Question: I would like to use the built-in filter capabilities of the Telerik grid as described here: <URL>
The only problem is that we need to show a drop down list instead of a text box in the filter dialog for some columns.
So in this screenshot:

The text box where it writes "Mario", should be a drop down list with items containing also Mario.
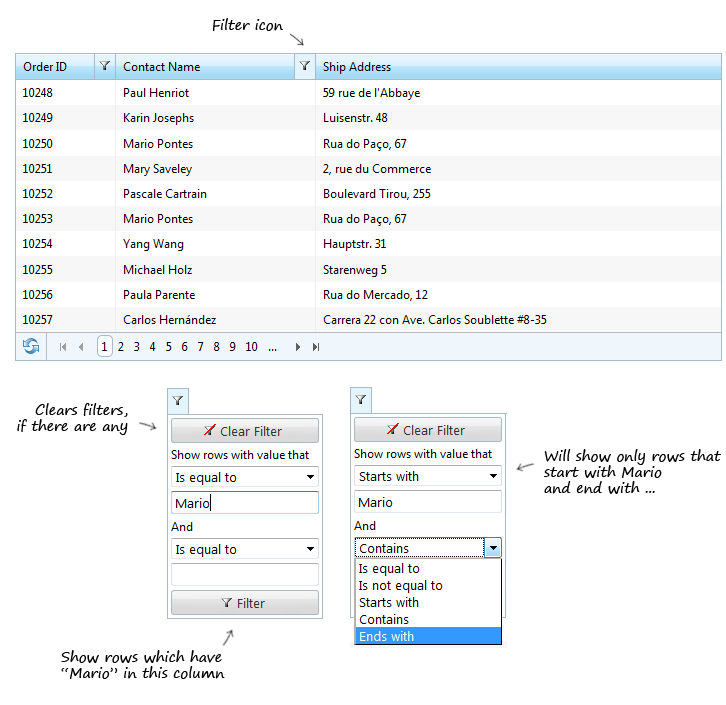
Answer: simply use foreign key columns as described it here :
<URL>